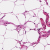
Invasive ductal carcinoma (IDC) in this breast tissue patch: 0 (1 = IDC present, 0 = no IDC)